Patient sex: F
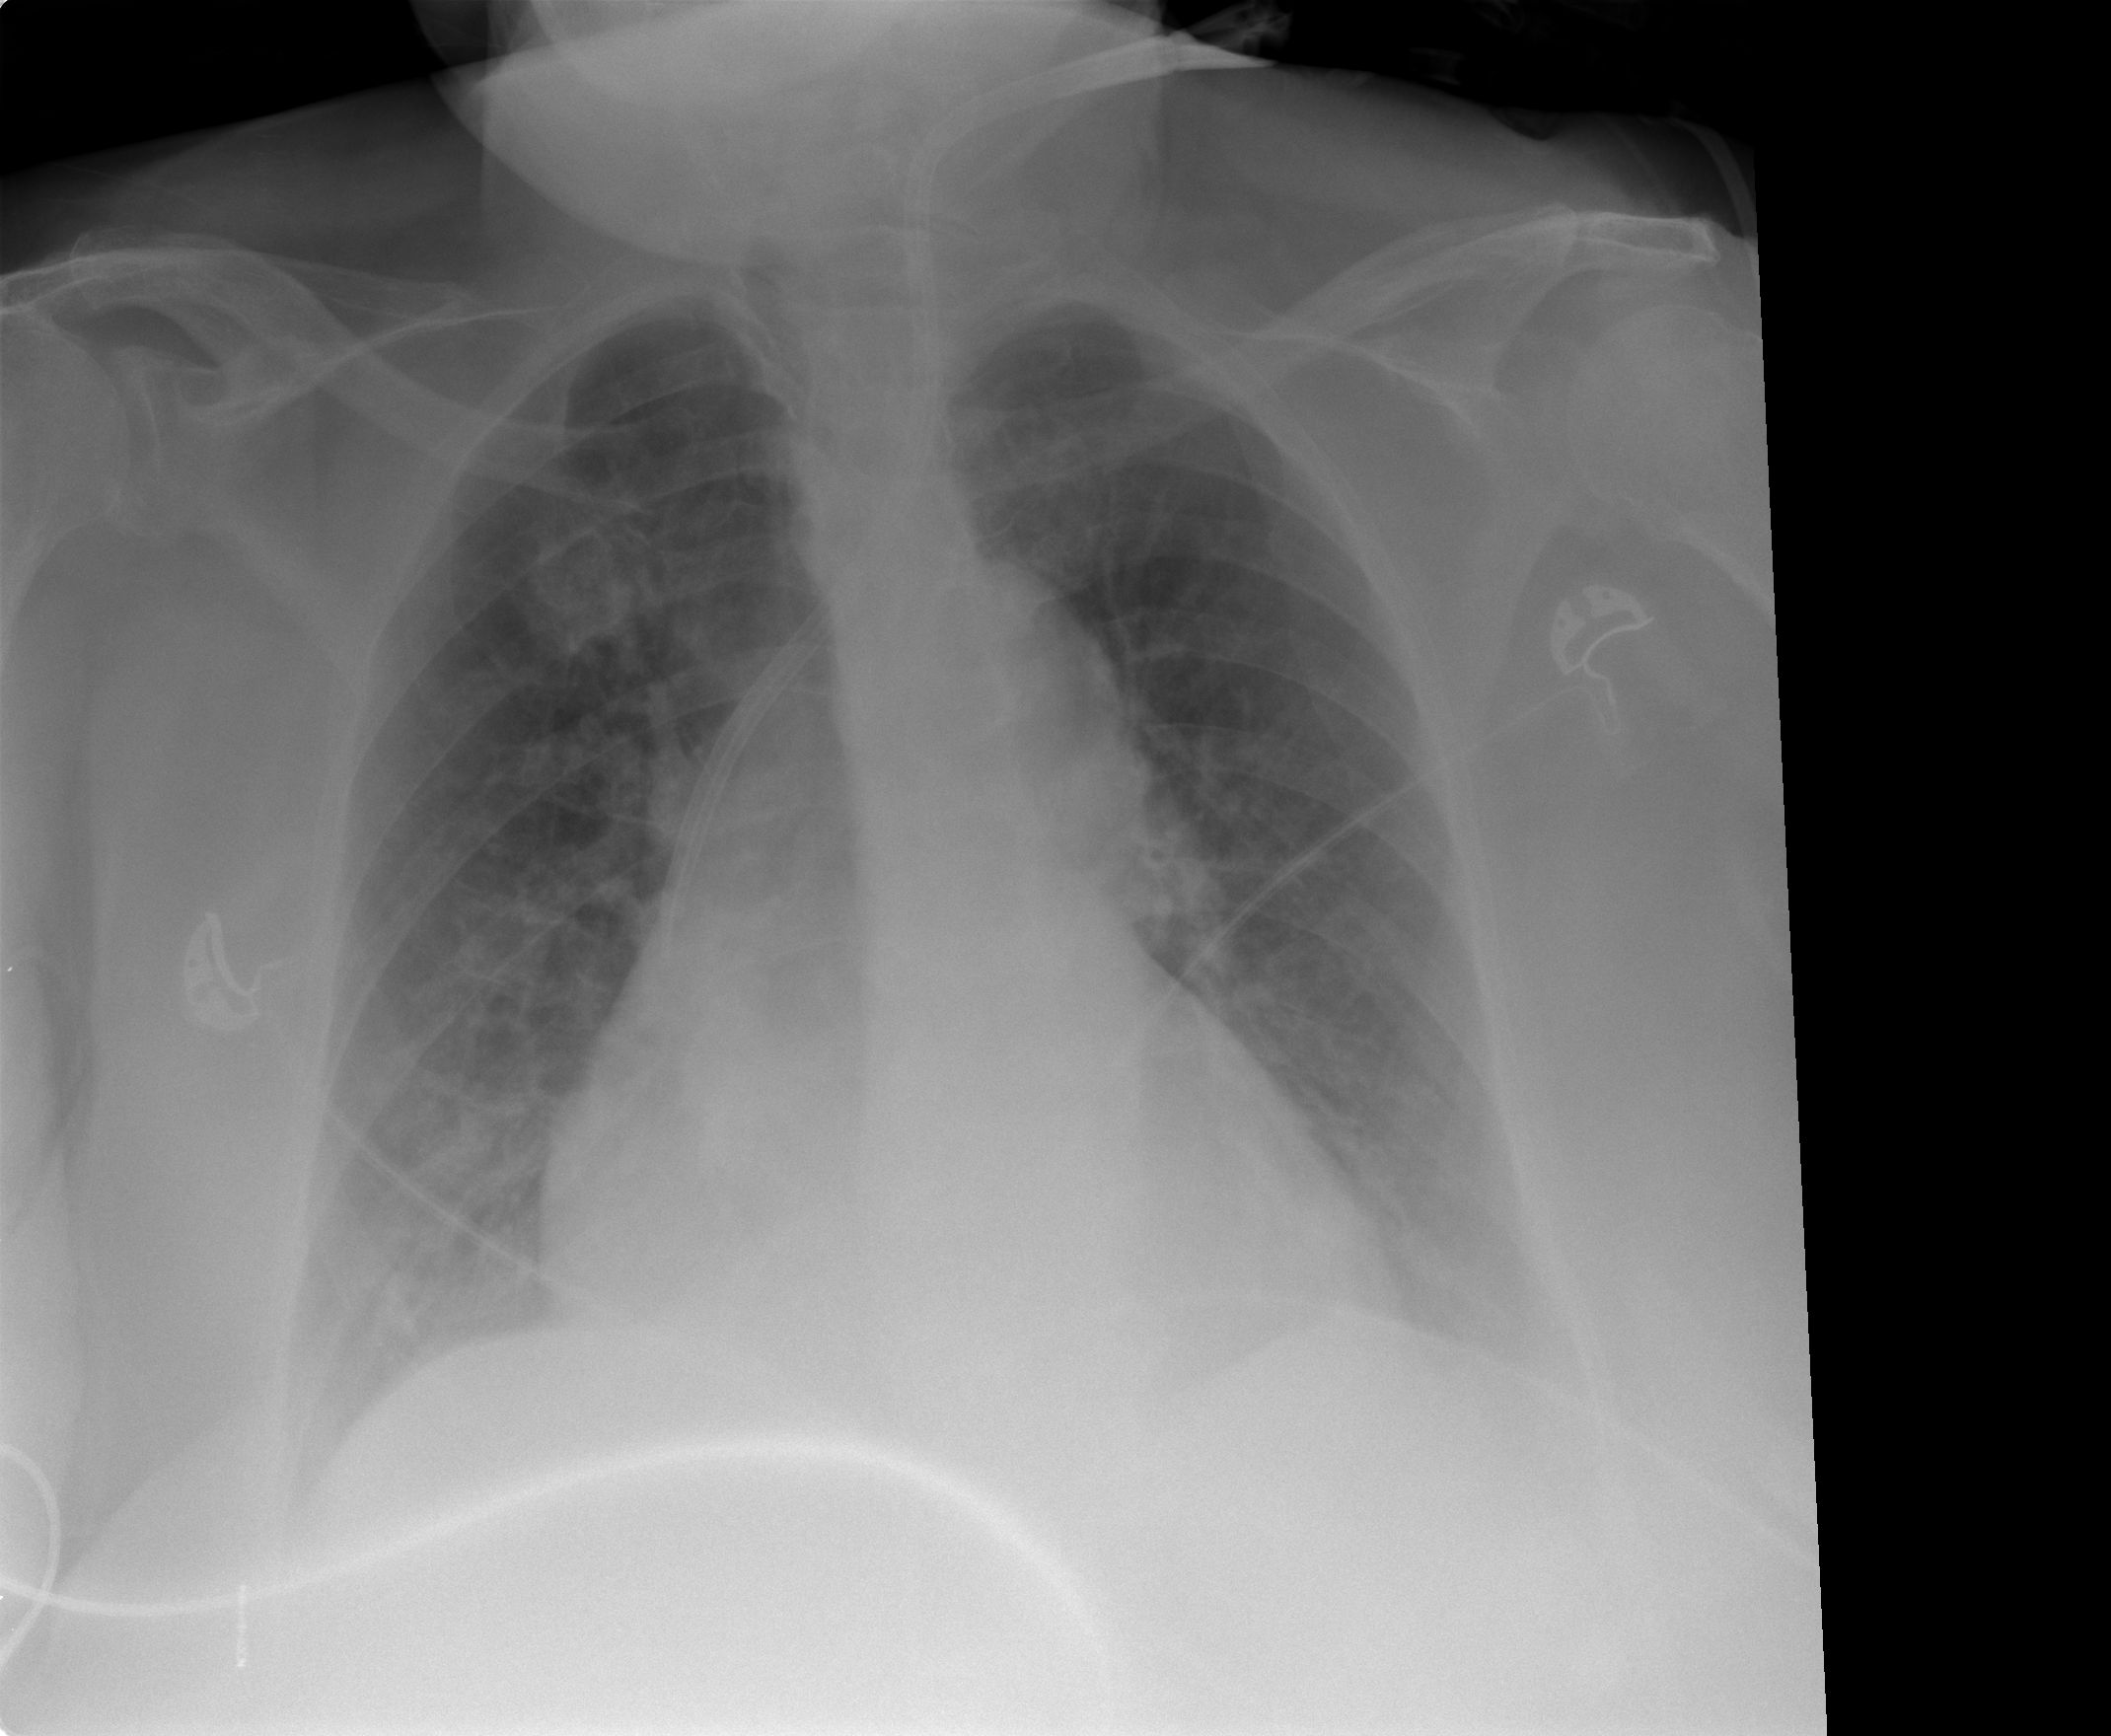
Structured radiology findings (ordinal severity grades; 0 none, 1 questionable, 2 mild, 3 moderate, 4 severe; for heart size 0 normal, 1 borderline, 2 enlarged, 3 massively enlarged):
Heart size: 2
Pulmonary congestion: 0
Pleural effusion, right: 0
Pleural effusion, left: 2
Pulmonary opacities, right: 0
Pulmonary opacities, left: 0
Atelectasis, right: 2
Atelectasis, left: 2